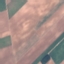
Land use / land cover class: AnnualCrop